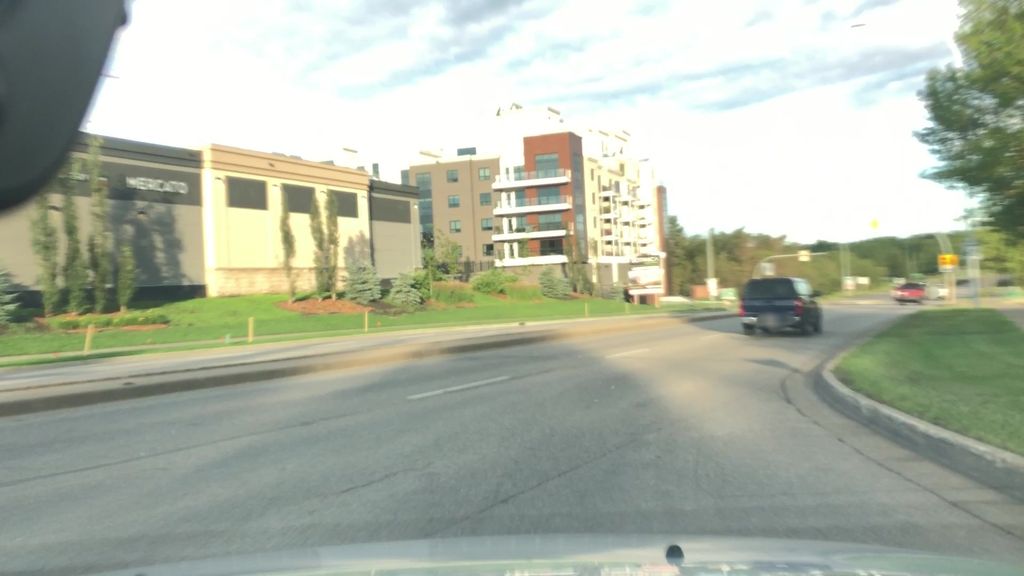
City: edmonton